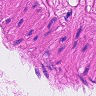
Metastatic tissue present: no